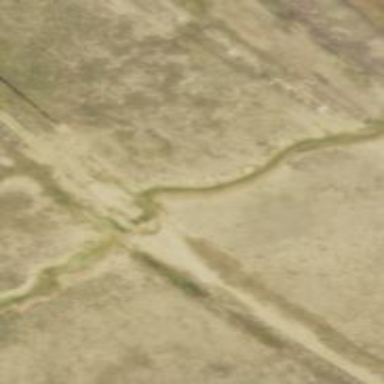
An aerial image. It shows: Track road.